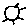
Label: sun